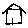
Label: house